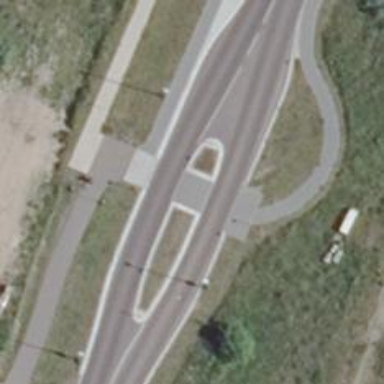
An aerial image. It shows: Uncontrolled crossing with traffic calming island.